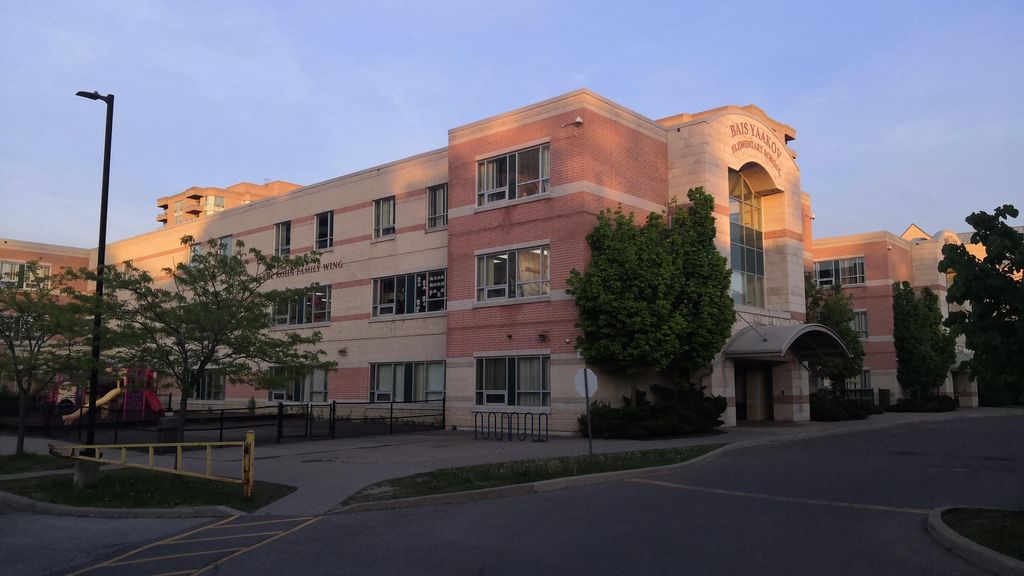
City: toronto